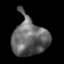
Tissue: prostate
Cell type: T cells
Senescence score: 0.3165
Nuclear area (px): 1289
Mean DAPI intensity: 101.566